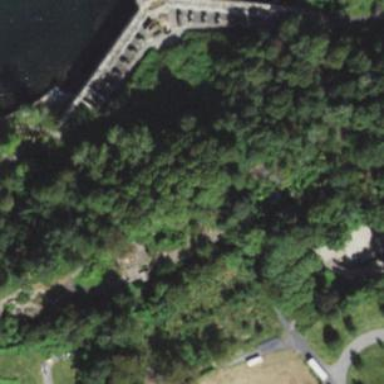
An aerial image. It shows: Historical fort building.